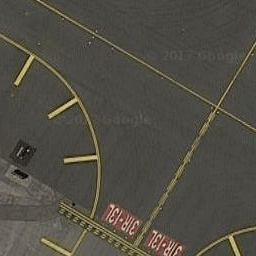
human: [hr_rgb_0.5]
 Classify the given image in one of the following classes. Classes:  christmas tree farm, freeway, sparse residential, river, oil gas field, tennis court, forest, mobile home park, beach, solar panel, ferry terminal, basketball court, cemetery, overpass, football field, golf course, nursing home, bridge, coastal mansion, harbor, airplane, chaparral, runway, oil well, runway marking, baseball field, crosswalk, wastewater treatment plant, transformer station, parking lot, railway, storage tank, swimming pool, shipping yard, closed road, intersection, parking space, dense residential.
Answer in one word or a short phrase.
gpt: runway marking